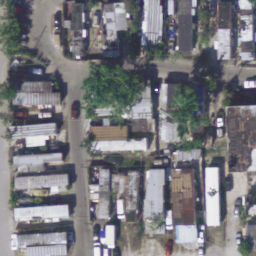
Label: mobilehomepark